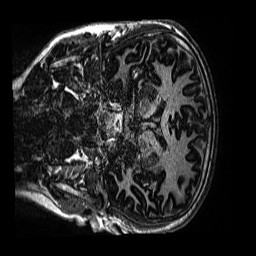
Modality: MP2RAGE
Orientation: coronal
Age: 12
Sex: male
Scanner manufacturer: siemens
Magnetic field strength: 3 T
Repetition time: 4 s
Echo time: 0.00299 s